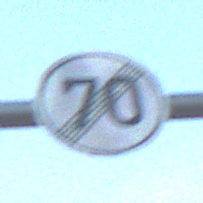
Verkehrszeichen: EndeGeschwindigkeit70
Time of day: SunriseSunset
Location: Outdoor (Nature)
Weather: Clear
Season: NotSpecified
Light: Natural